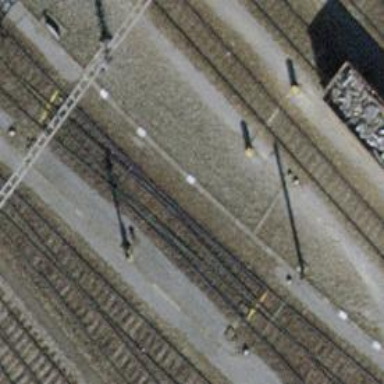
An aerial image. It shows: Railway switch.